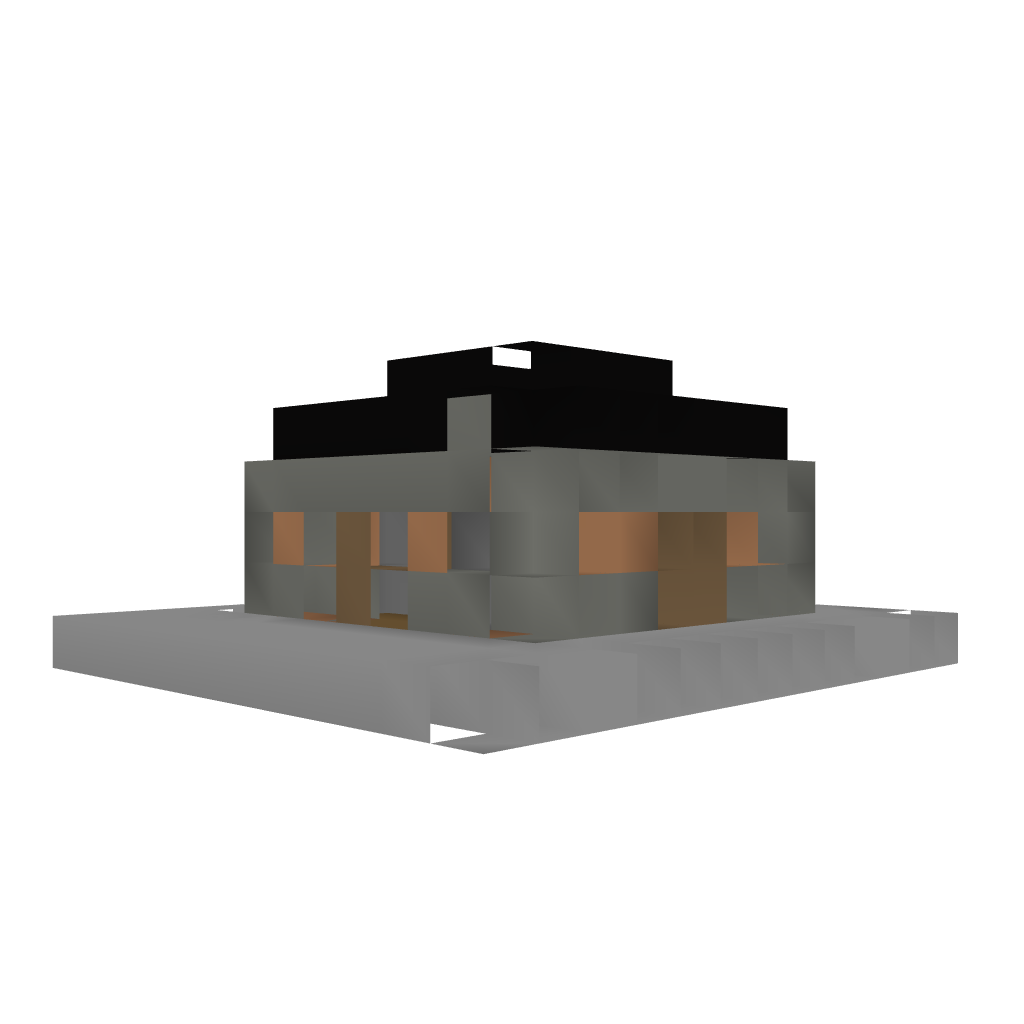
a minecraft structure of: Jungle smith